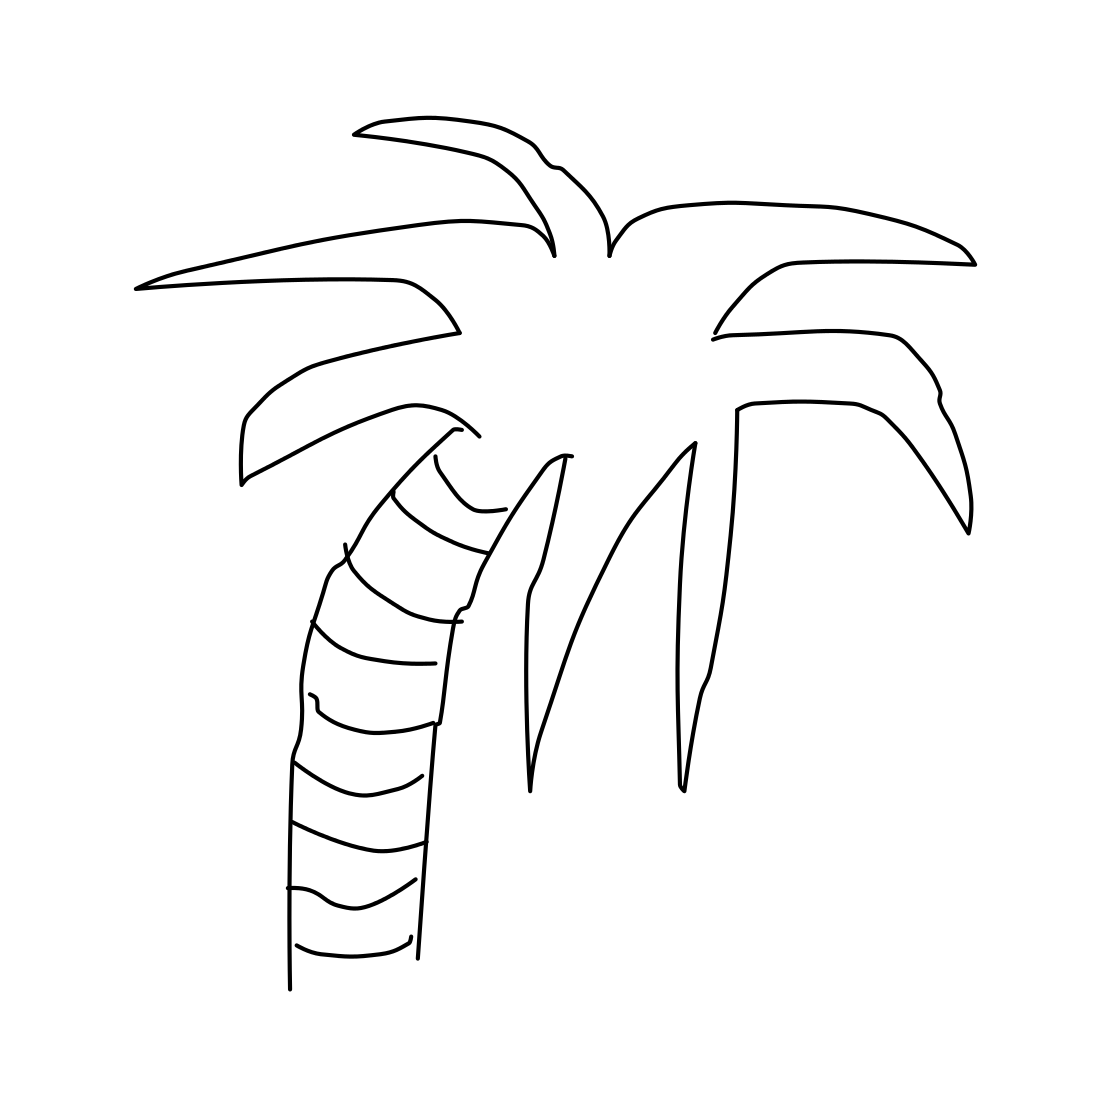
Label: palm tree